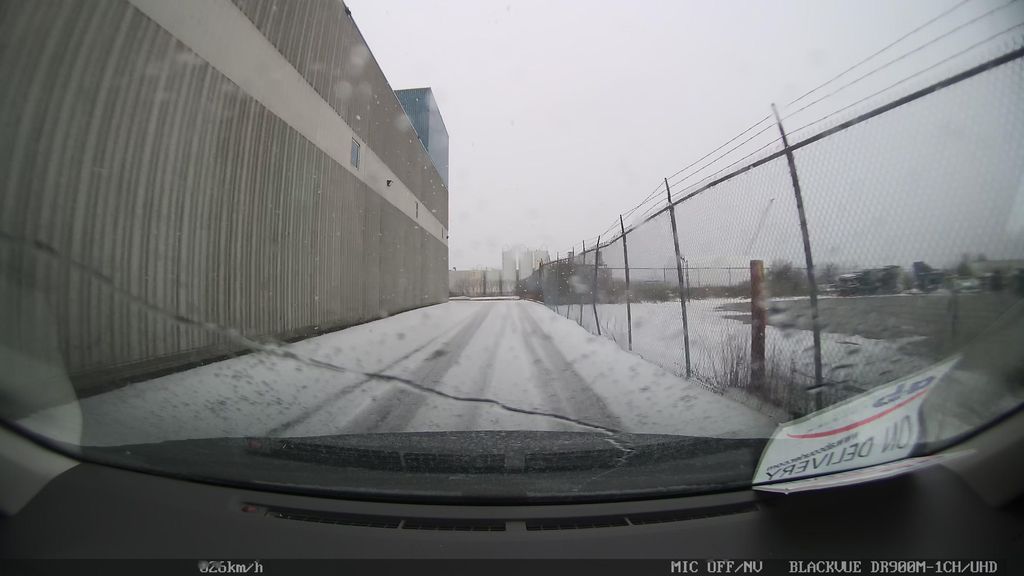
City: toronto